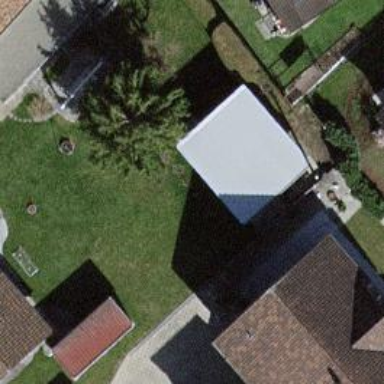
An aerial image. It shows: Shed.